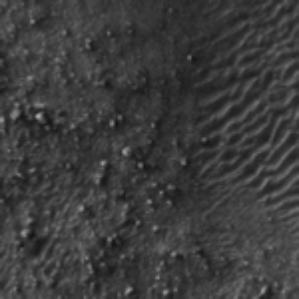
Label: frost